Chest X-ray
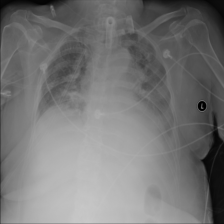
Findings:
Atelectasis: negative
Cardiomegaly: negative
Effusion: positive
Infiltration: positive
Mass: negative
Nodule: negative
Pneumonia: negative
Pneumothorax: negative
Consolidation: negative
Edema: negative
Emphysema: negative
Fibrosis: negative
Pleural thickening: negative
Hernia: negative